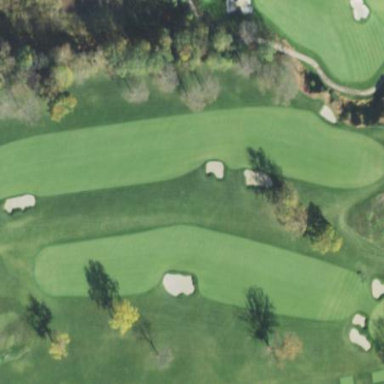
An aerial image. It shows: Rough grassy area used for golf.